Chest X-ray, AP view. Patient: 55 years old, sex M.
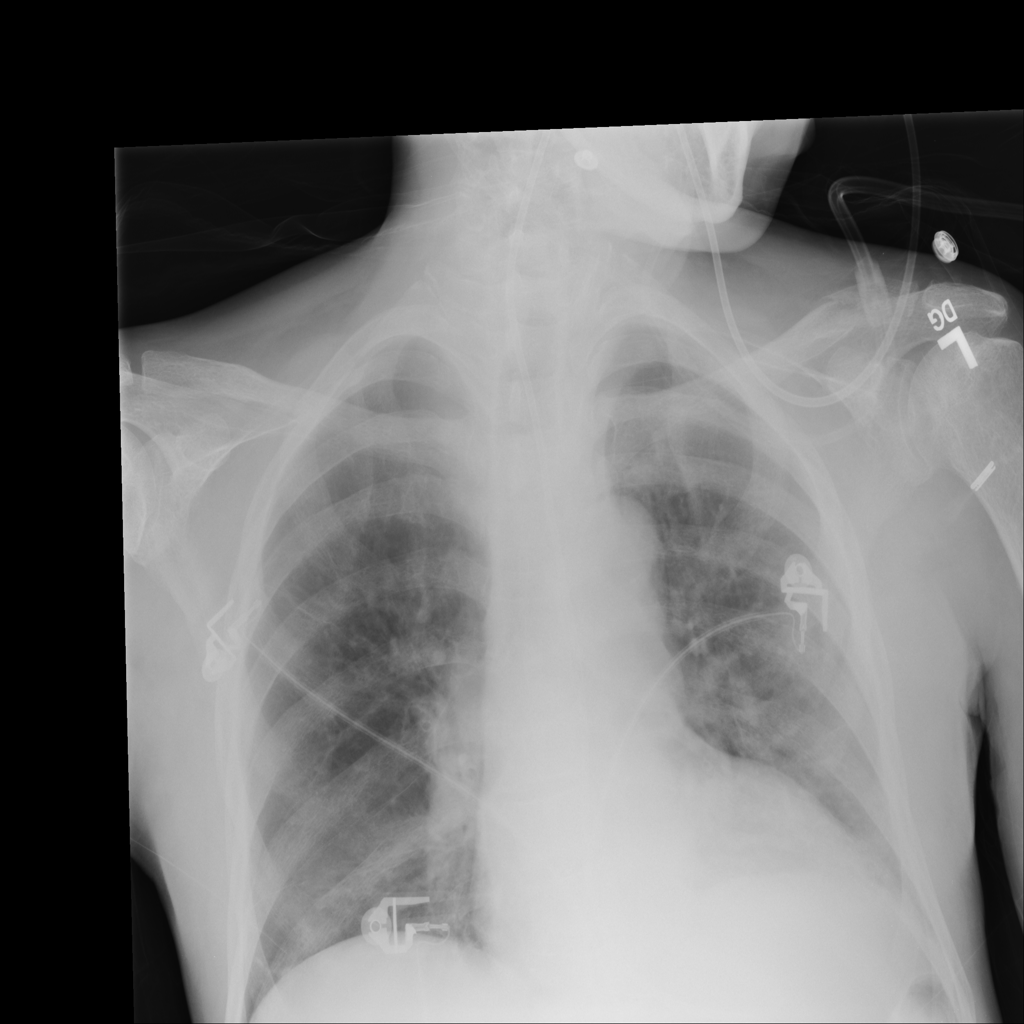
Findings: No Finding